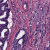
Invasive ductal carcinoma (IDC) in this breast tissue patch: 1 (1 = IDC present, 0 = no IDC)